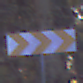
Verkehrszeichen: RichtungstafelnInKurvenGrossLinks
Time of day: Night
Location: Outdoor (Suburban)
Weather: PartlyCloudy
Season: NotSpecified
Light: Artificial